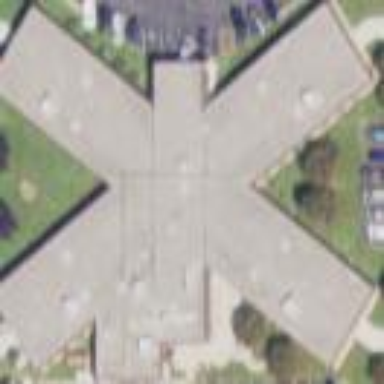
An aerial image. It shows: Nursing home building.